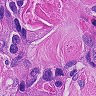
Metastatic tissue present: yes